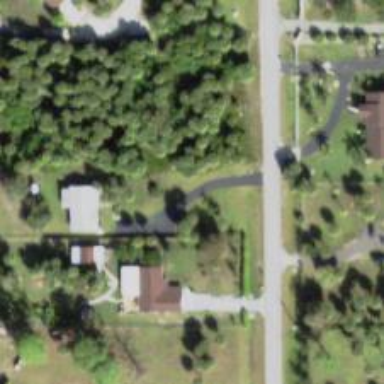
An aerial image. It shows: Driveway leading to service road.